Field crop: maize
Growth stage: 2
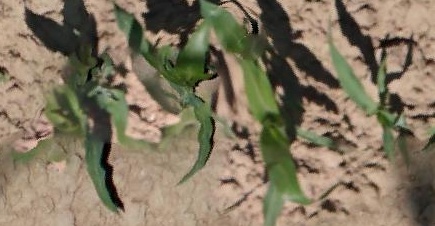
Species: maize